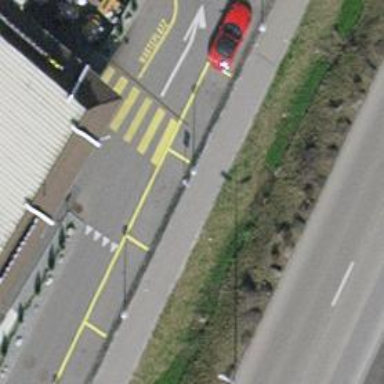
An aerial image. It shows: Zebra crossing on the road.